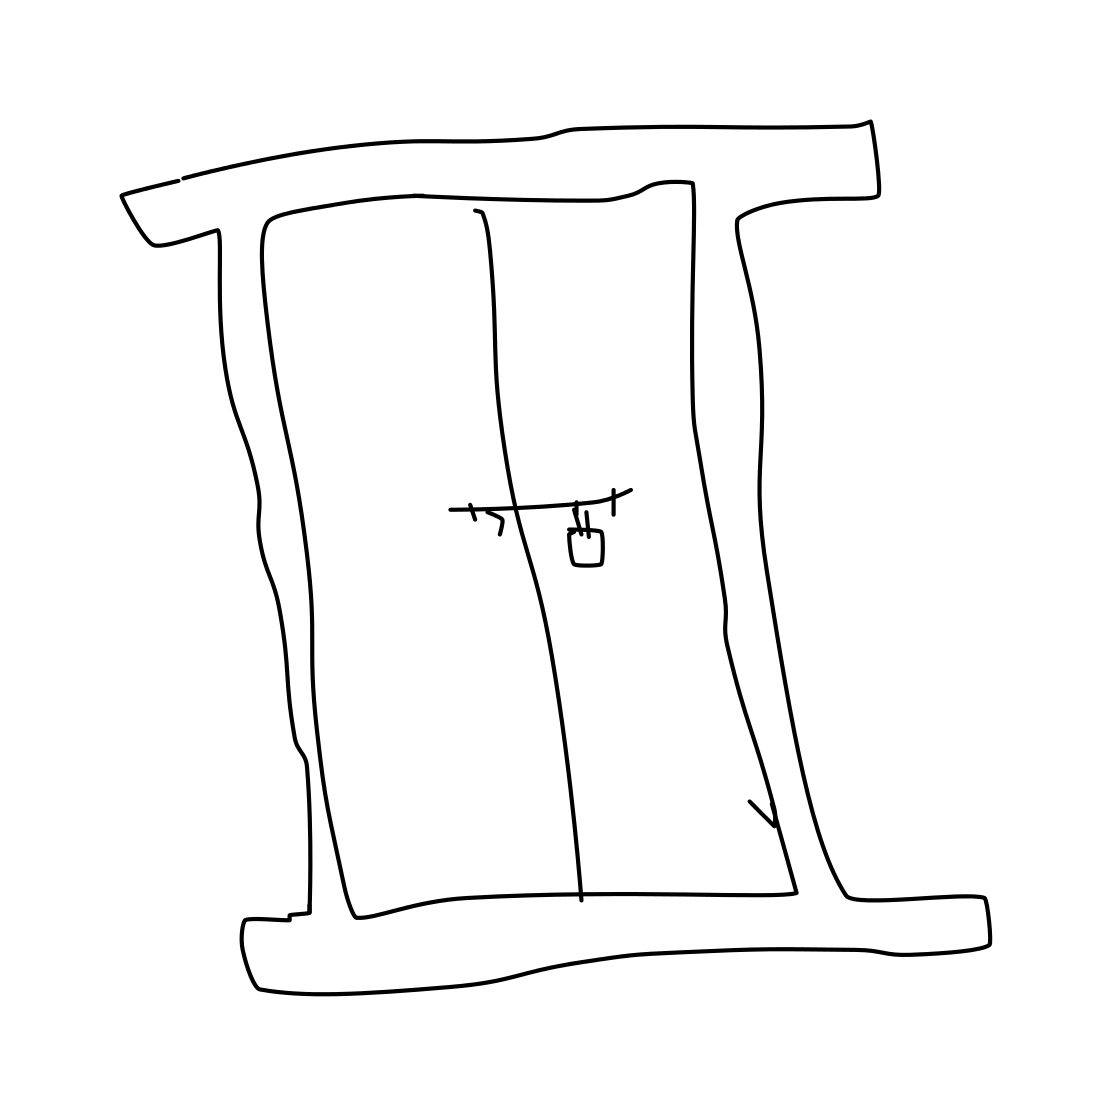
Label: door